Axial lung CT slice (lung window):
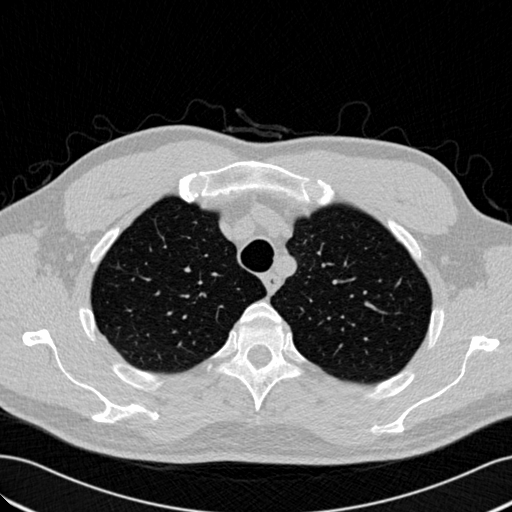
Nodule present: no